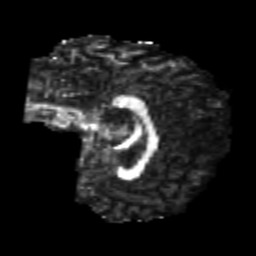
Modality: FA
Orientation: sagittal
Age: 26
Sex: female
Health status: healthy
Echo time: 0.074 s